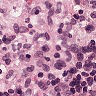
Metastatic tissue present: no